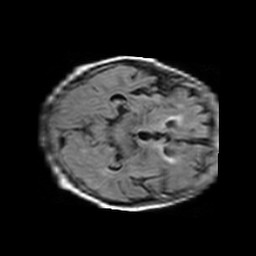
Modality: FLAIR
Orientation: axial
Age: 86
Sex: female
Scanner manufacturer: philips
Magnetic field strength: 1.5 T
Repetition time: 11 s
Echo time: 0.14 s